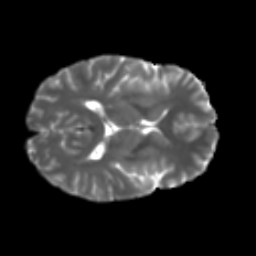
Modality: T2w
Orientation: axial
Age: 32
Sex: male
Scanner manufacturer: ge
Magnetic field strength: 3 T
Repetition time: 7.8 s
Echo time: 0.061 s